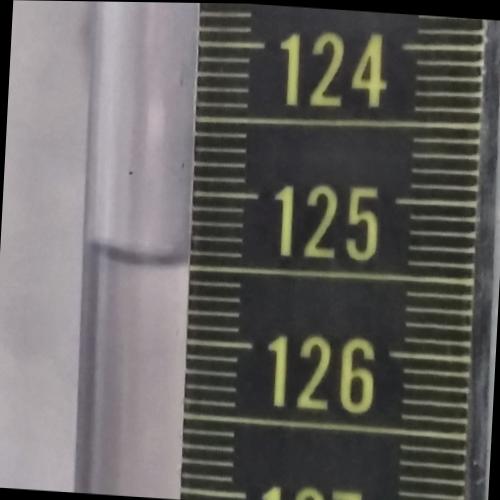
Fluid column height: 125.5 cm